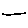
Label: line